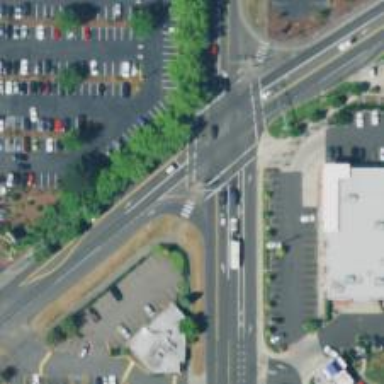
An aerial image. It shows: Footway located on traffic island.